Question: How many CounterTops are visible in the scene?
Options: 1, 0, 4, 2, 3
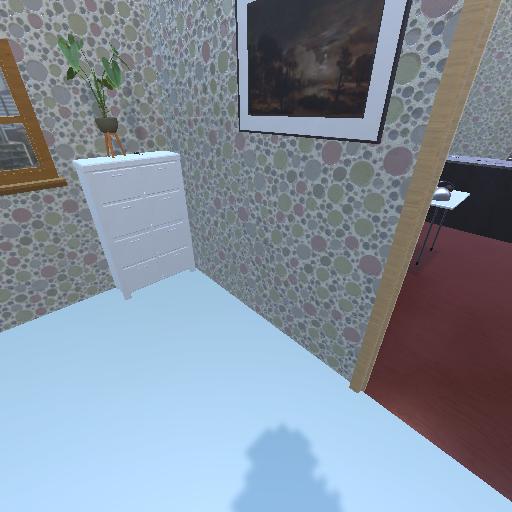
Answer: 1